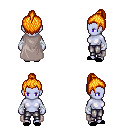
a pixel art fantasy rpg character, female body template, dark elf, purple skin, gray cape, metal pants, light blonde short topknot hairstyle, white cloth bandages, black slippers, four views (front, back, left, right), 2x2 character sprite sheet, small pixel art, hard edges, no anti-aliasing